Field crop: maize
Growth stage: 2
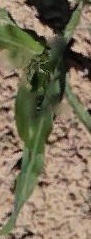
Species: maize